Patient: sex F, age 71
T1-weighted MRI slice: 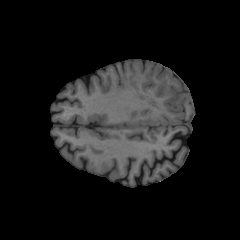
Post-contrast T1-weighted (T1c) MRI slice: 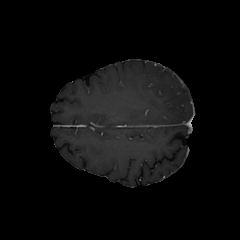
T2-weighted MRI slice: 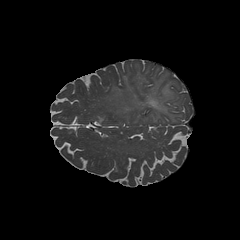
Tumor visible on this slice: yes
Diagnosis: Astrocytoma, IDH-mutant
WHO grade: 2